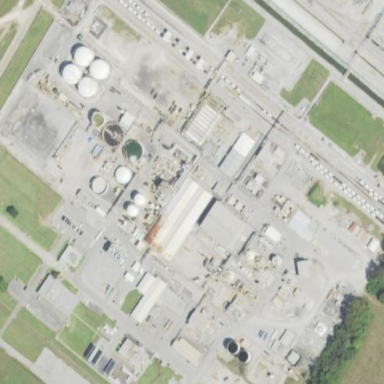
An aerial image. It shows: Industrial area dedicated to chemical works.